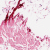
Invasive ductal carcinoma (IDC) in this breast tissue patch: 0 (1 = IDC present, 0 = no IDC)